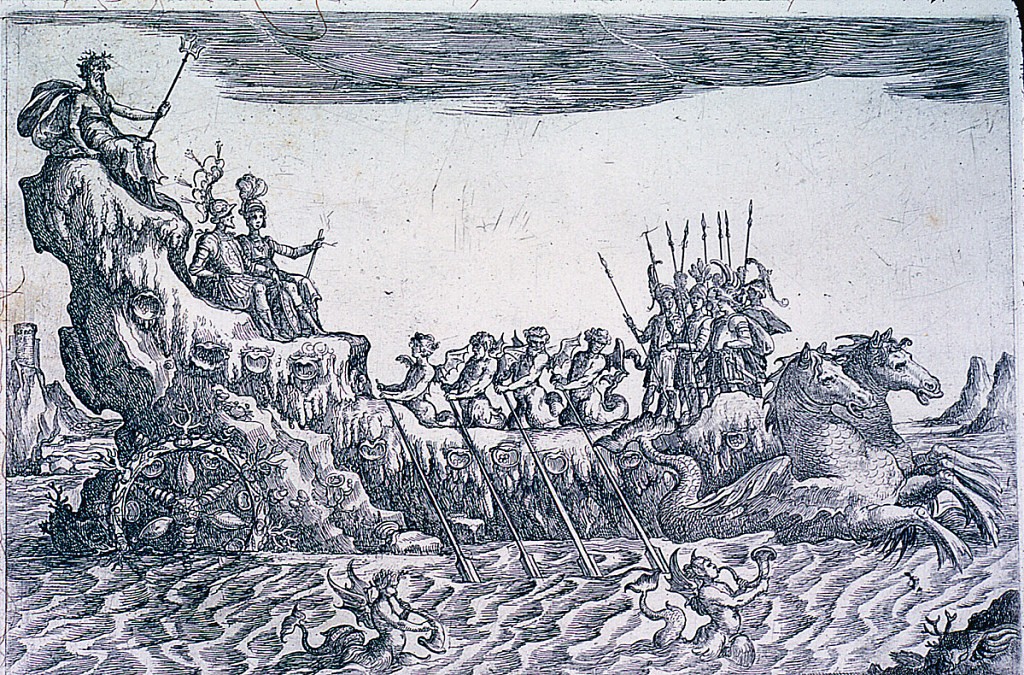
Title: Hiclo e Naucleo argon. condotti nel carro di Nettuno, from from Vessels of the Argonauts for the wedding celebration of Cosimo de' Medici in 1608, plate 10
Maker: Remigio Cantagallina, Italian, ca. 1582–1656
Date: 1608
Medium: etching on laid paper
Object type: Print
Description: The ship of Naucleus and Hiclus decorated with shells on the far right  is led by two sea horses on the far left.  In the center, winged male figures with oars row the ship.  To the right of these figures are a group of male soldiers. Emphemera from the wedding festivities at the marriage of Cosimo de' Medici and Maria Magdalena of Austria in 1608.